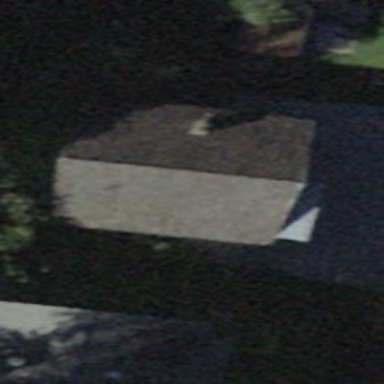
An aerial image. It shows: Building with tile roof.